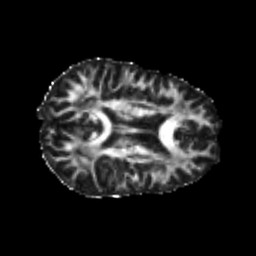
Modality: FA
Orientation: axial
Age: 24
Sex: male
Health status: healthy
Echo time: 0.074 s